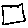
Label: square